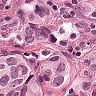
Metastatic tissue present: yes